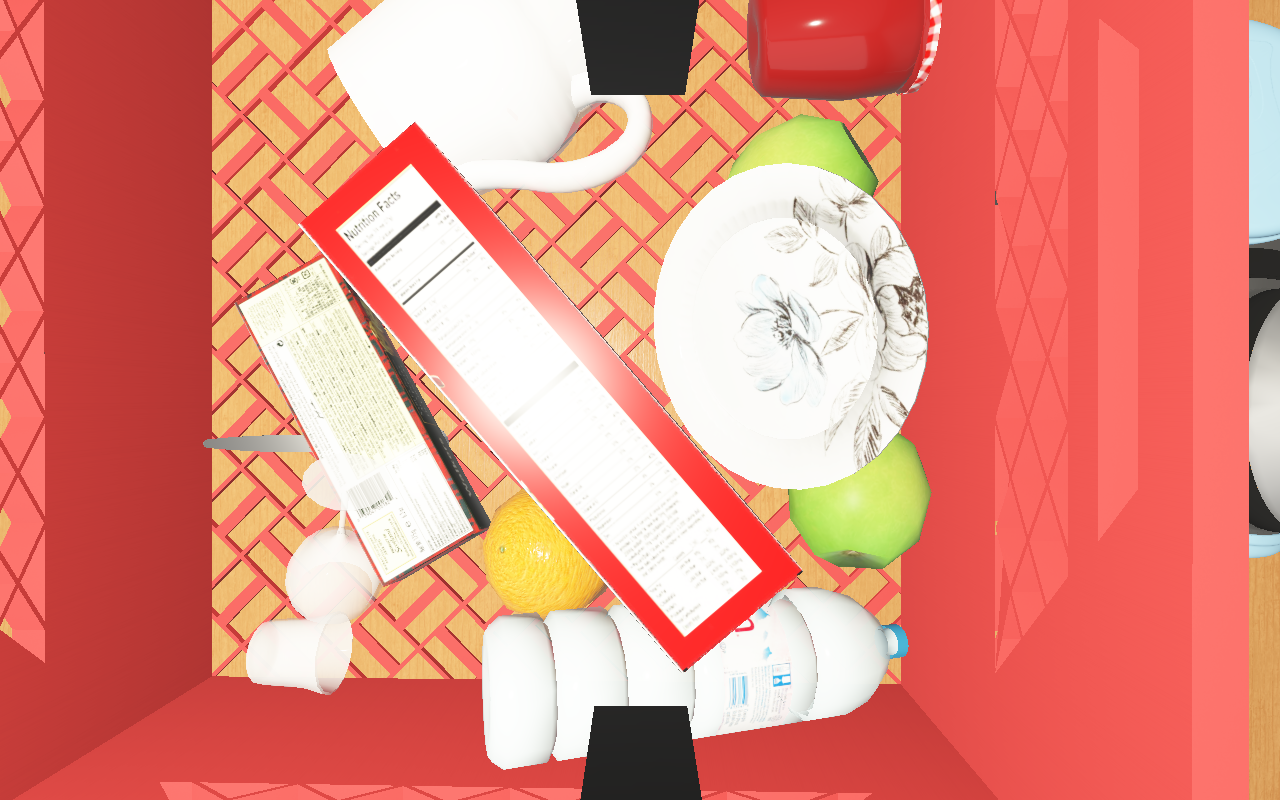
Objects in the scene:
carafe
water bottle
apple
apple
orange
orange
spoon
plate
glass
wineglass
jam jar
biscuit box